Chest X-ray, AP view. Patient: 46 years old, sex M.
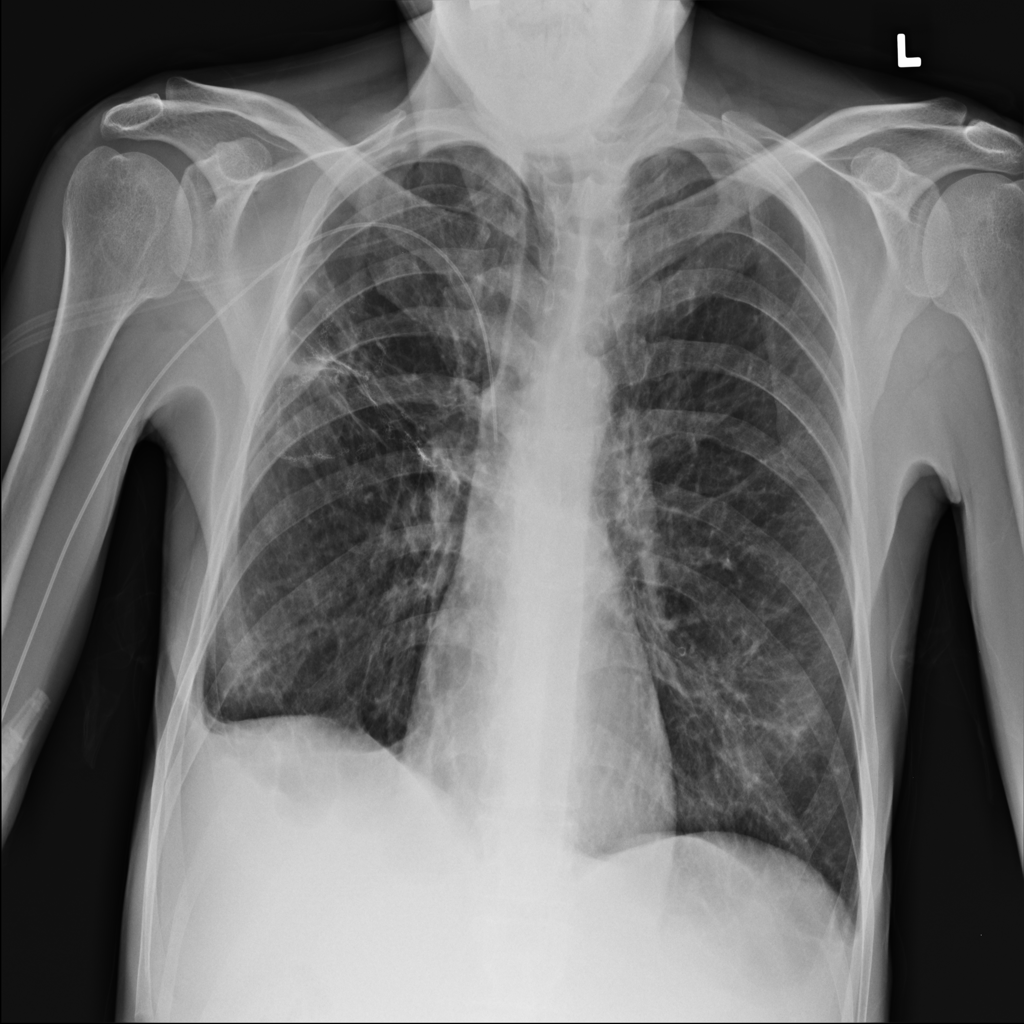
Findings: No Finding